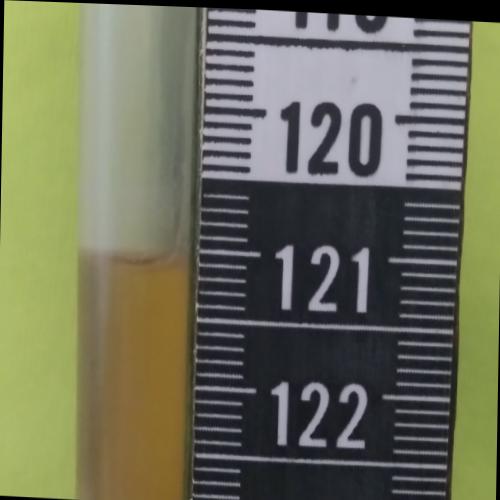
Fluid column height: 121.1 cm